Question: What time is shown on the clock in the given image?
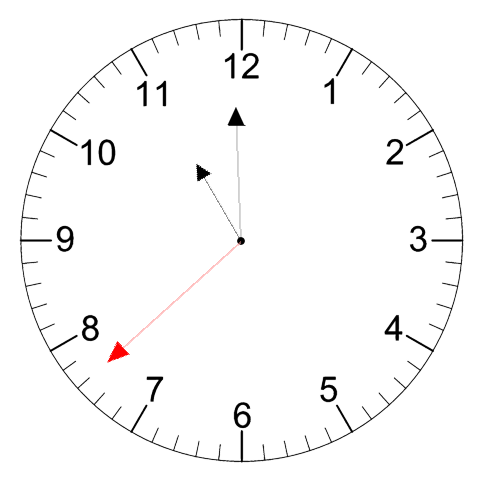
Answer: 10:59:38